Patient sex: M
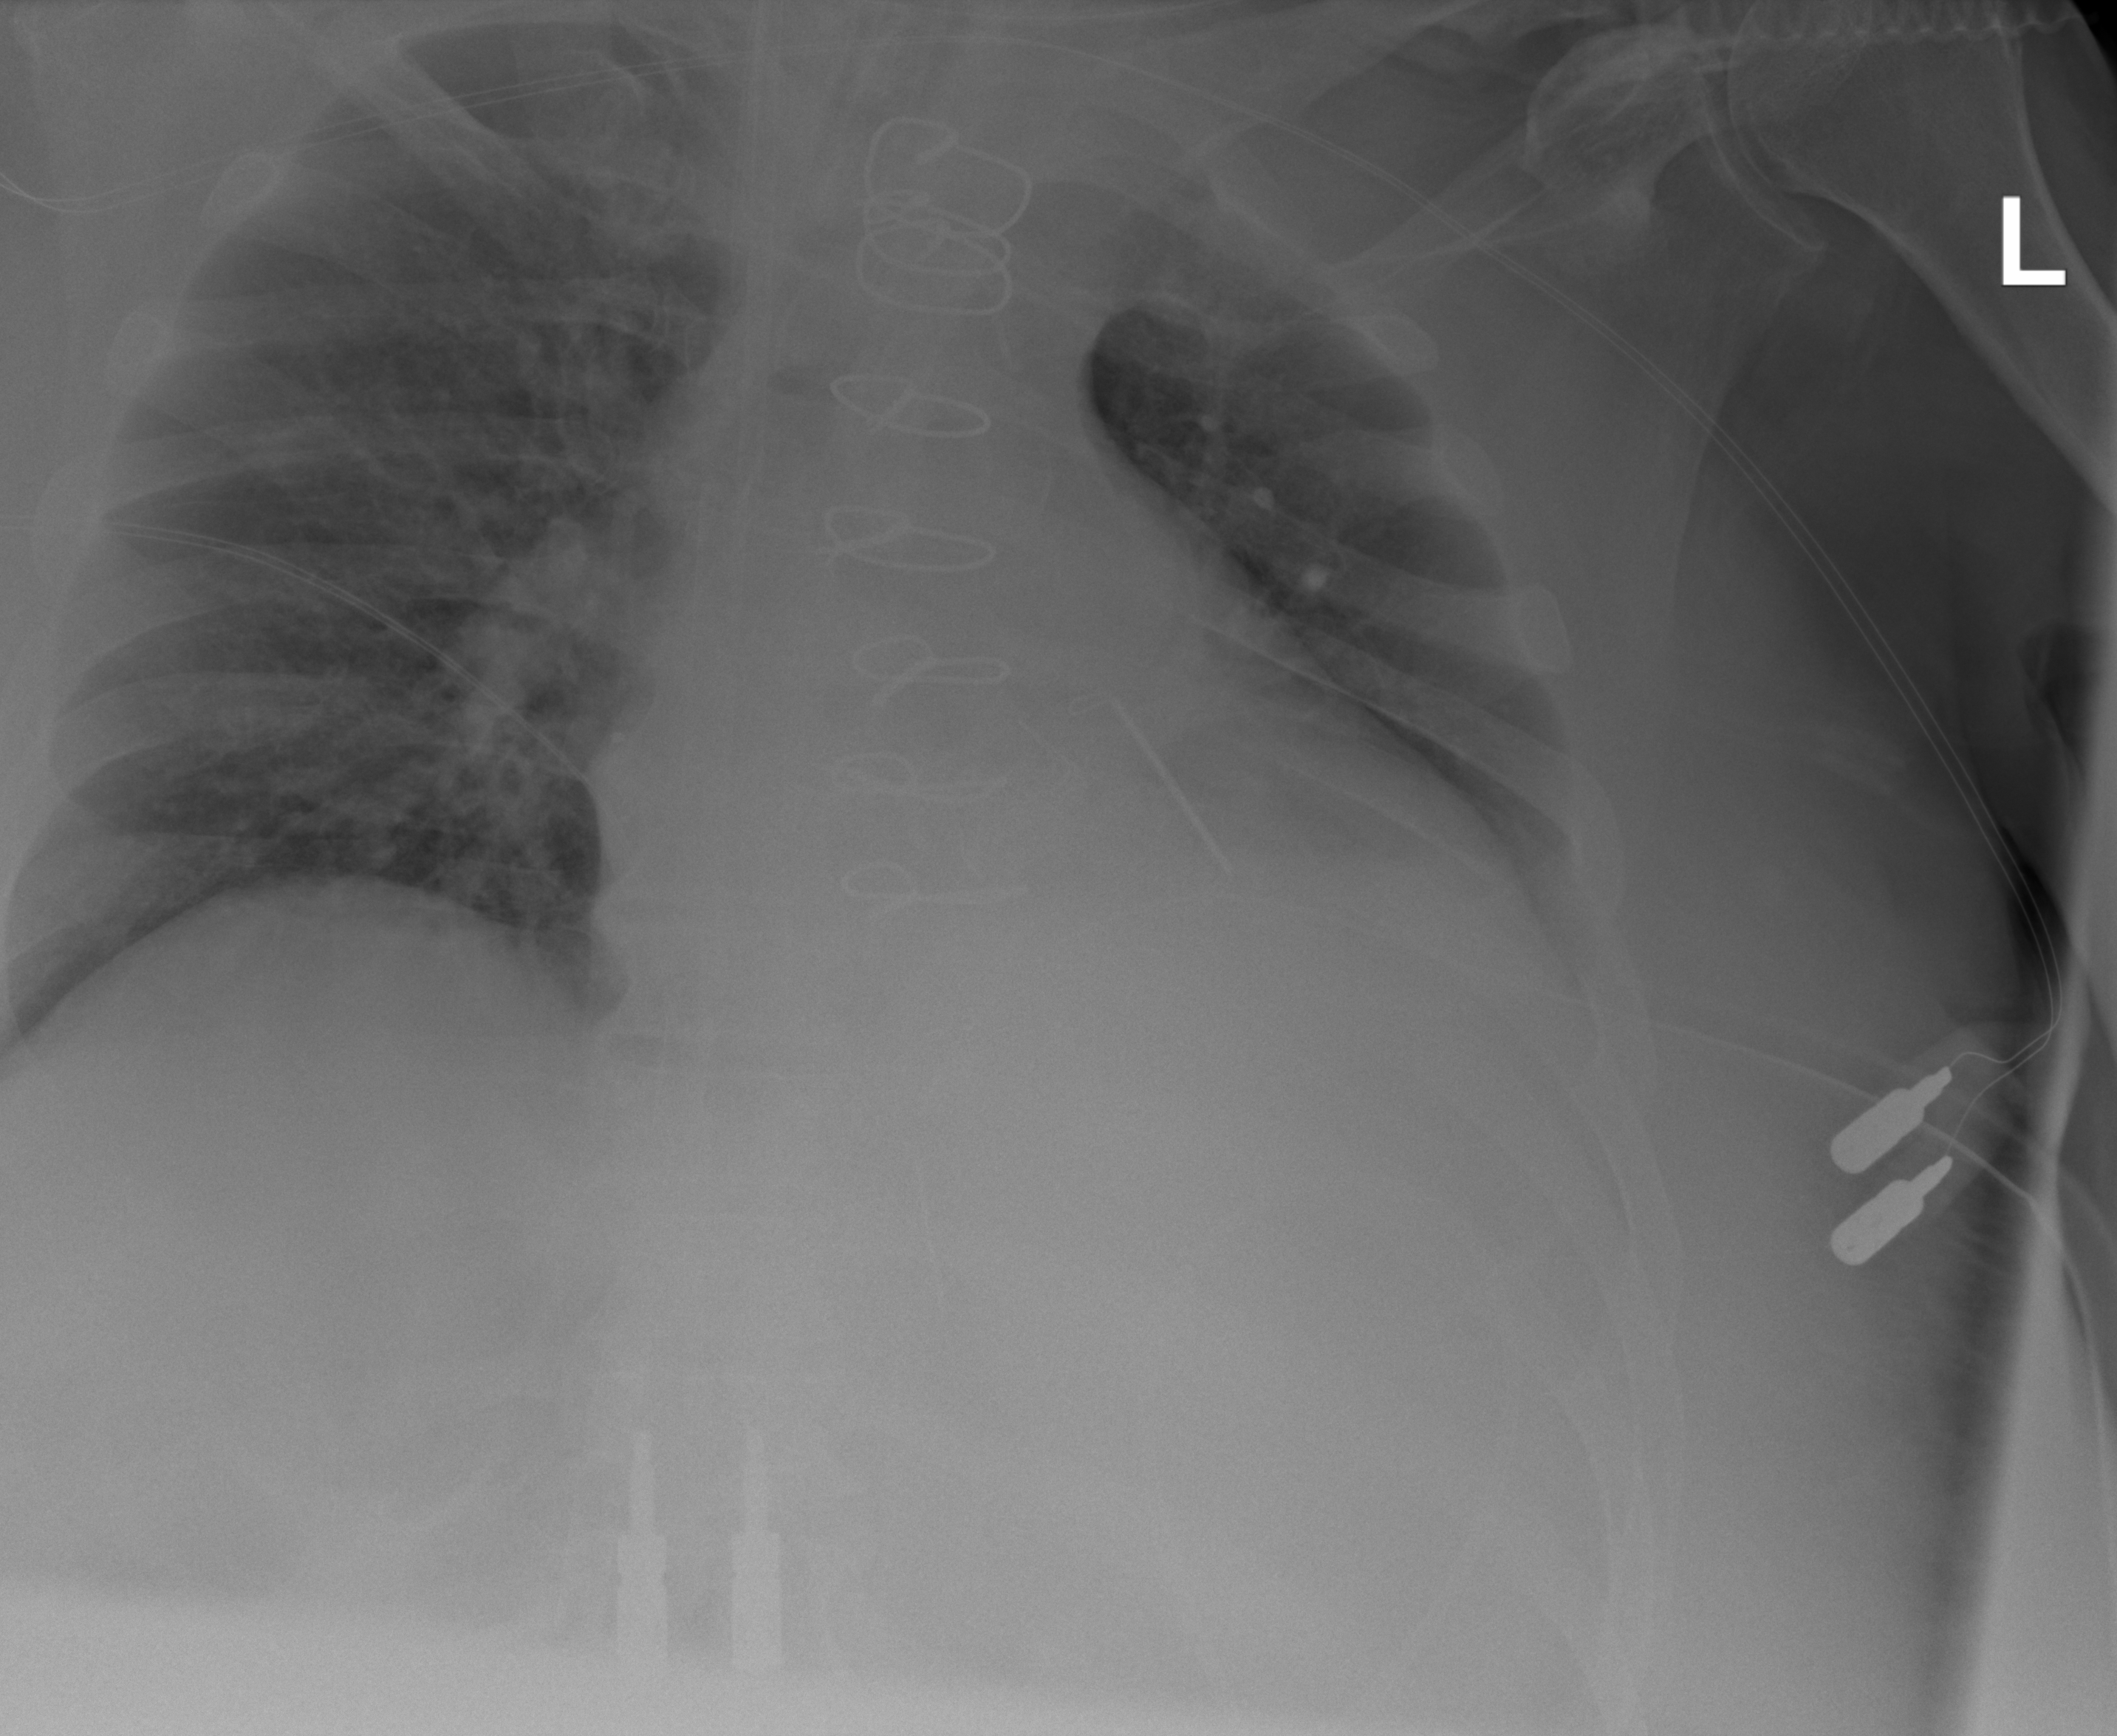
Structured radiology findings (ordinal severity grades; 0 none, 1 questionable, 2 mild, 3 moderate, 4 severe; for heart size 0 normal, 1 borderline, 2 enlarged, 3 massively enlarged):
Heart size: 2
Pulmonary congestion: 2
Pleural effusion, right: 2
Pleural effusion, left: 2
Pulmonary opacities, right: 0
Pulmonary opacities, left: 0
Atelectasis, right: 0
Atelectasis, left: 2